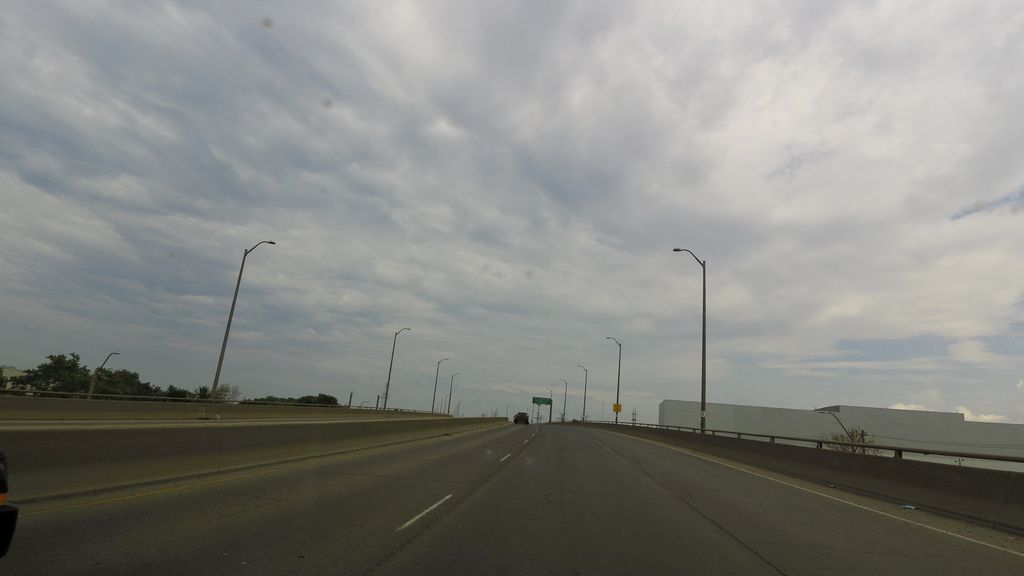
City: hamilton